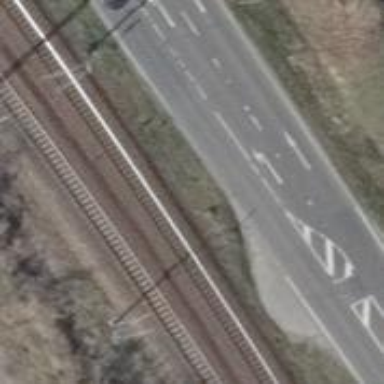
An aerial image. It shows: Railway signal.